Question: I am using Xcode Version 4.4.1 (4F1003) on OSX Mountain Lion 10.8.1
---
Say you are debugging in Xcode, and you stop at a breakpoint.
Then you go to the debug console prompt and start typing 'po loc'...
For me, one of two things will happen:
1.) The console will display a popup with options (the same way autocomplete works in the main text editing window)

or
2.) The console will simply automatically autocomplete to the first thing it finds. For example 'po localeconv()'. Even though I was going to type 'po locationForAPI'.
---
As far as I can tell, it is random as to when Xcode will behave as 1 and when it will behave as 2.
It turns out that 2 is not very useful at all (<URL>.
---
But, behavior 1 is very useful!
Thus, my question:
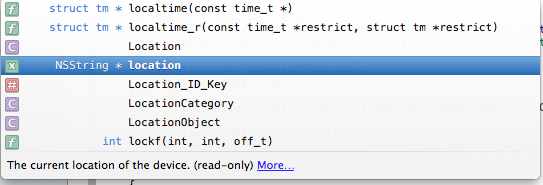
Answer: Solution: Restart Xcode
Xcode always starts in the good behavior and then switches to the bad behavior at some point.
(The classic "Delete Derived Data" doesn't work in this situation)